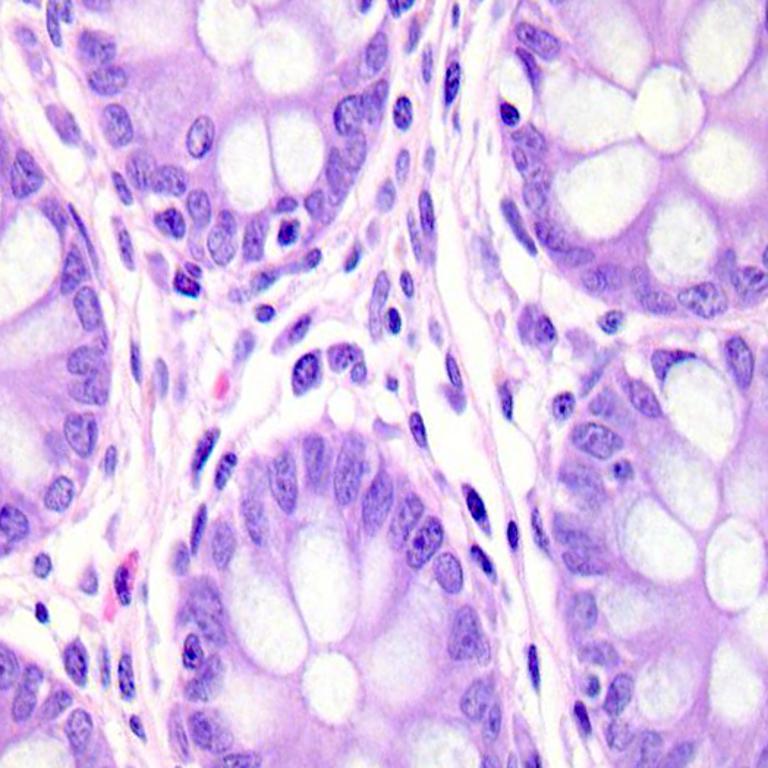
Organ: colon
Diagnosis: benign